Question: What is the color of the ball at (2, 2, 2)? The answer is the name of the color, with the first letter capitalized. You can choose an answer from Red, Green, Orange, Cyan, Purple, Blue, Yellow and Magenta.
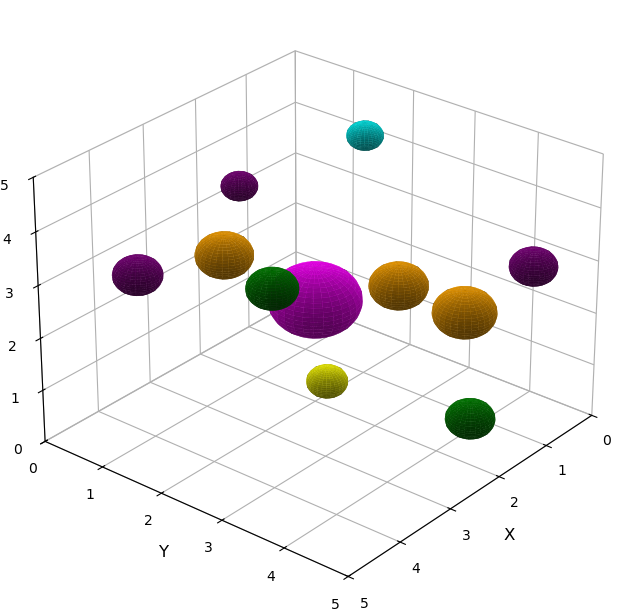
Answer: Magenta